Field crop: maize
Growth stage: 2
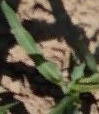
Species: maize